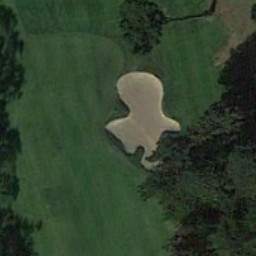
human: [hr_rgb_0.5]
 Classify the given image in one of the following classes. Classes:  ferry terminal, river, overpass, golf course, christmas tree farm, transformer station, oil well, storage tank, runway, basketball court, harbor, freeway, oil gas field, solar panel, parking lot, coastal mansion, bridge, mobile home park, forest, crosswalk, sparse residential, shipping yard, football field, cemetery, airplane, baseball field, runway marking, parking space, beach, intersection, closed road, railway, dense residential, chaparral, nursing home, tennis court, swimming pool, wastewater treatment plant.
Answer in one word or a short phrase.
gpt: golf course